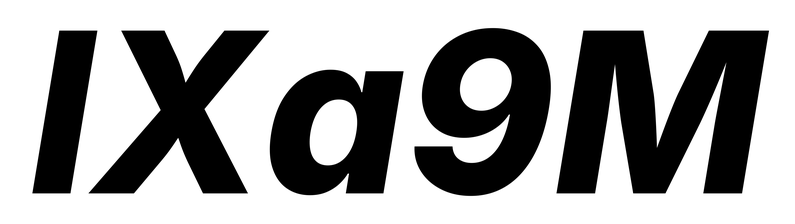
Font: Inter-Italic_ExtraBold_Italic